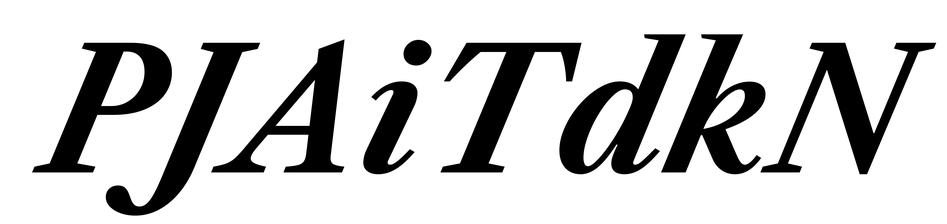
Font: LibreCaslonText-Italic_Bold_Italic